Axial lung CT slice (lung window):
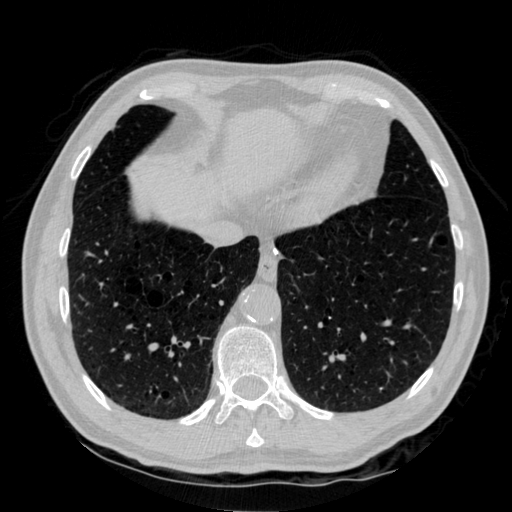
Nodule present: no